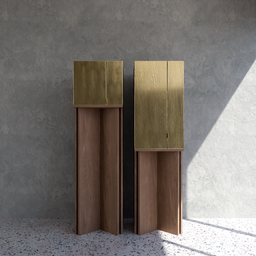
Label: furniture